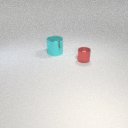
large cyan metal cylinder to the left of small red metal cylinder